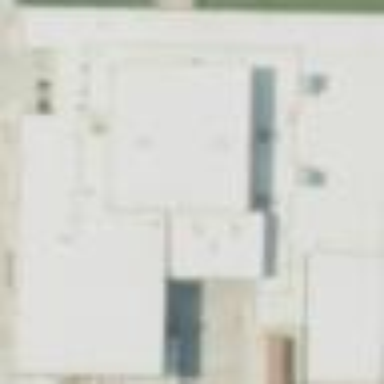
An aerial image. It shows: Building.